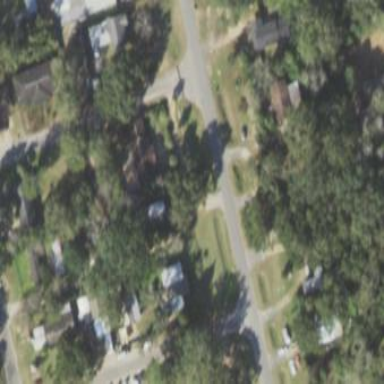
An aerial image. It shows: This residential area consists of single-family homes.